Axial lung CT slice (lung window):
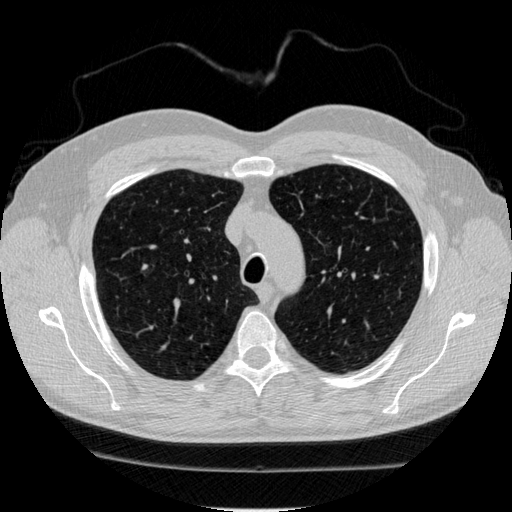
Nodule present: no